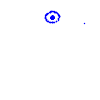
Particle: electron